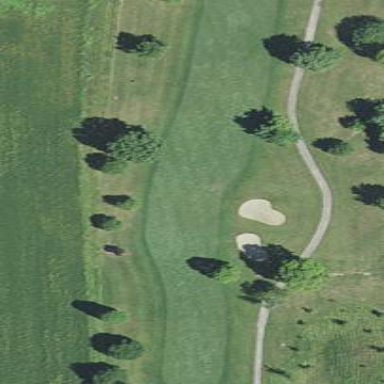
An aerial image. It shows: Grassy area designated as golf tee.